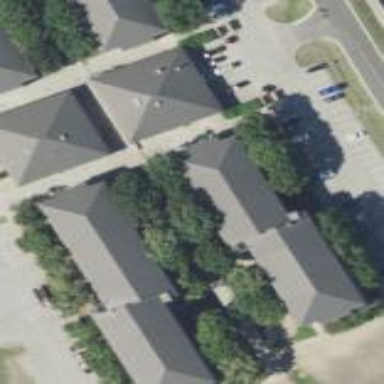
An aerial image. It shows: Dormitory building.